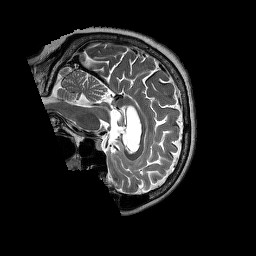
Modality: T2w
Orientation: sagittal
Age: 74
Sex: female
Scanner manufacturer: siemens
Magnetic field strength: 3 T
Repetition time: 3.2 s
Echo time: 0.213 s